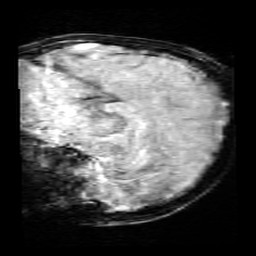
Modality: SWI
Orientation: sagittal
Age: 10
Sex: male
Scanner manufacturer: siemens
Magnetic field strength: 3 T
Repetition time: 0.027 s
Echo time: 0.02 s